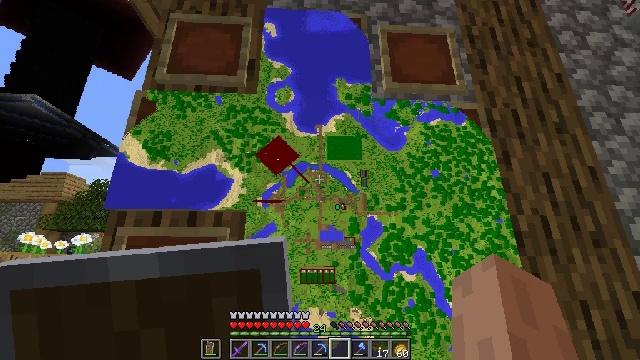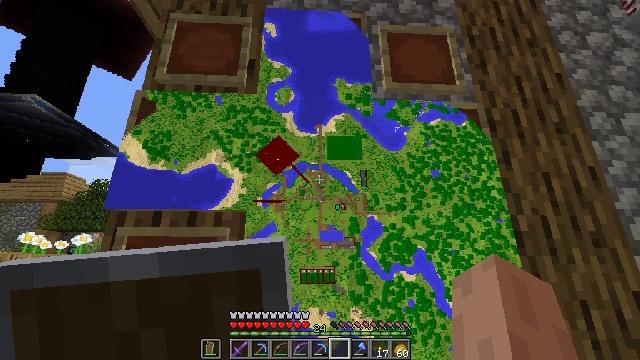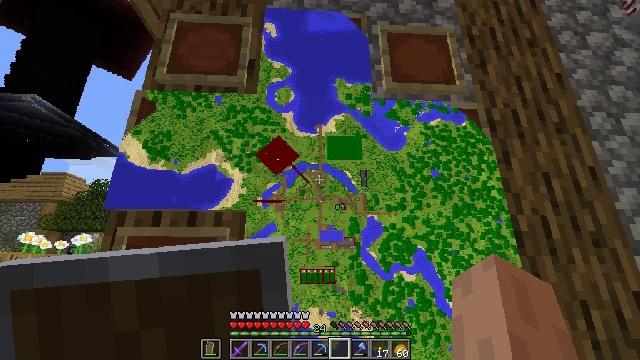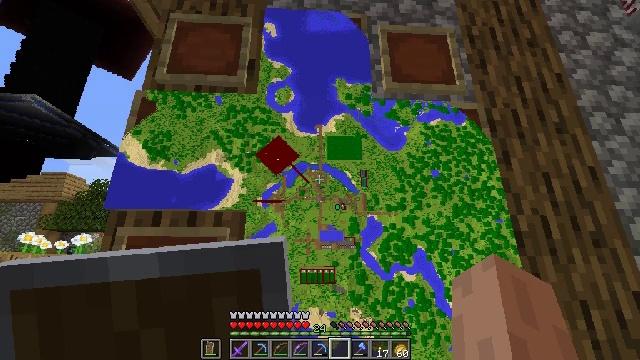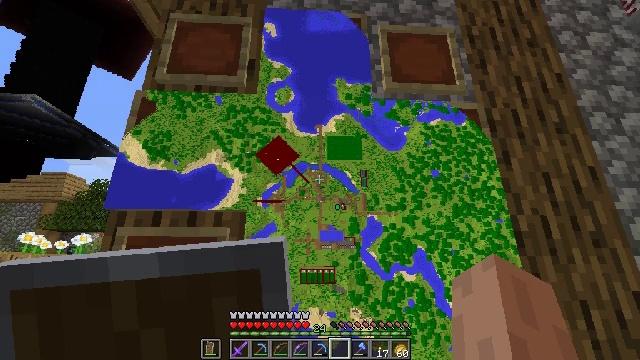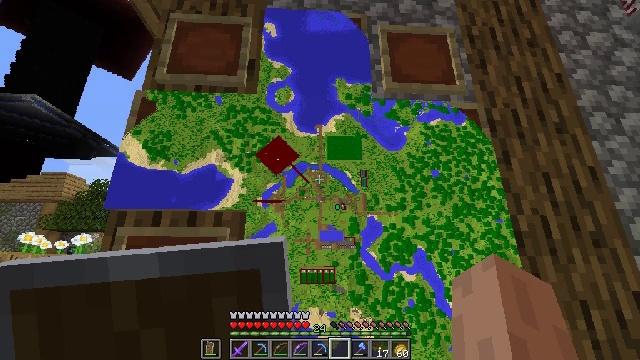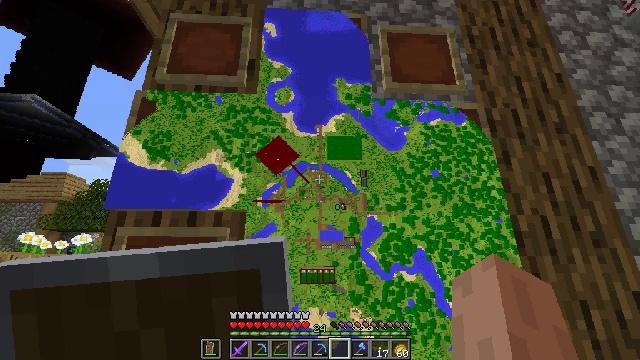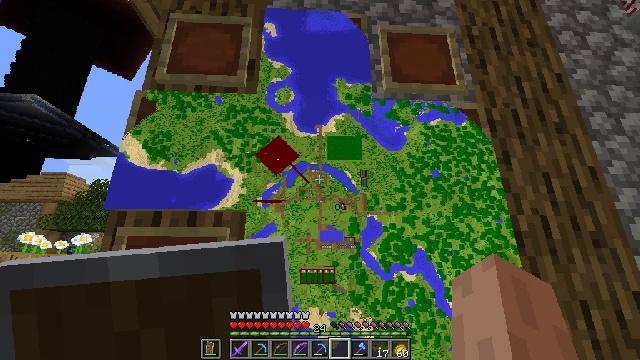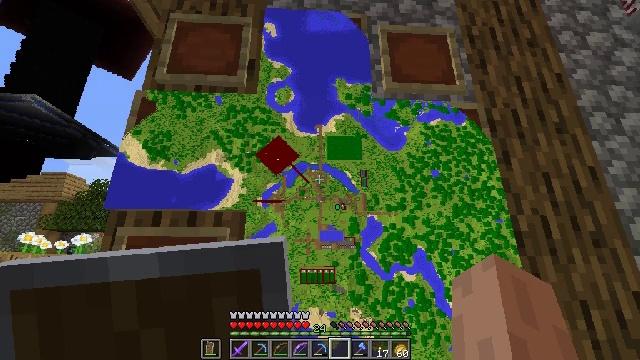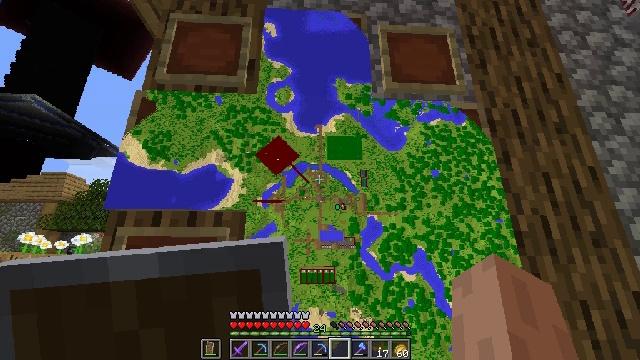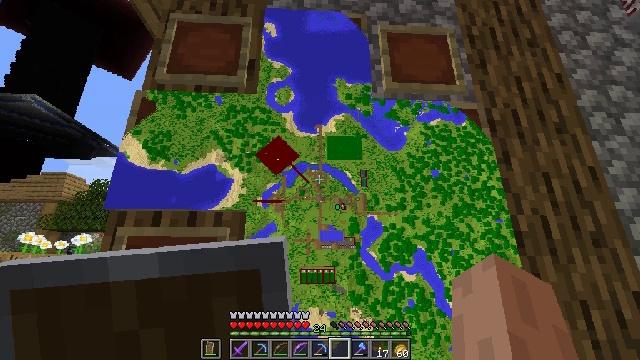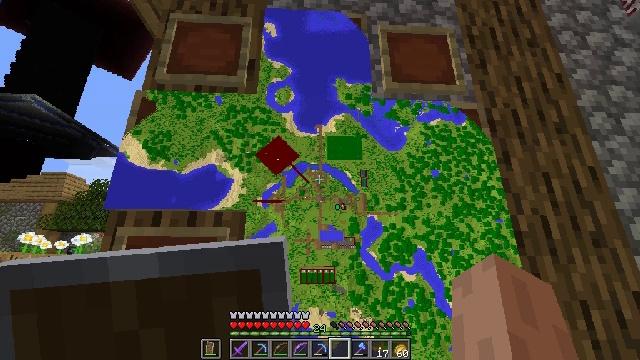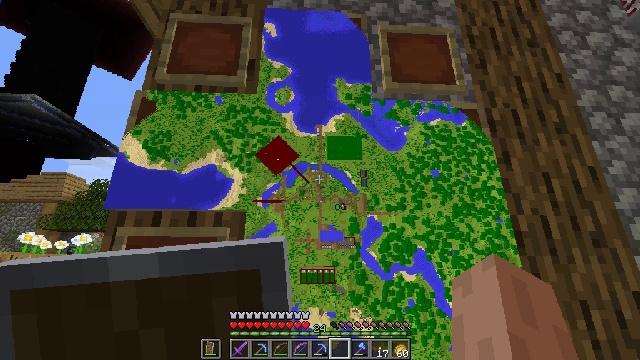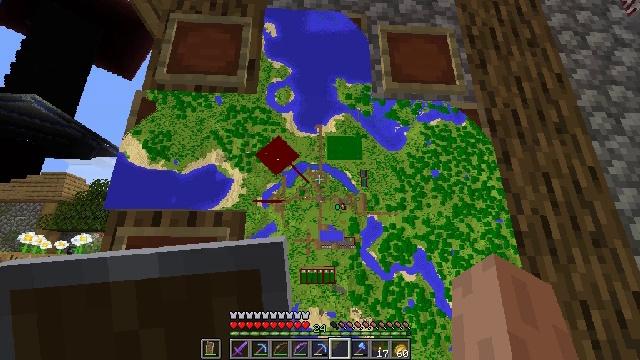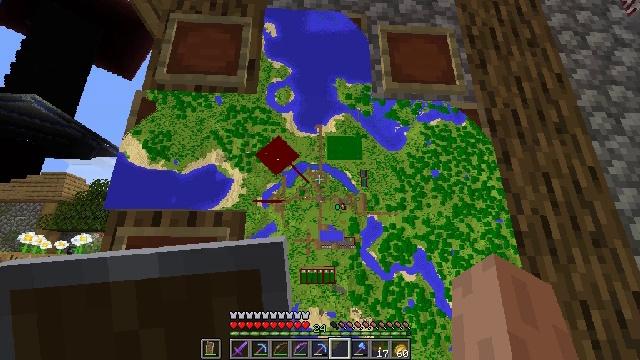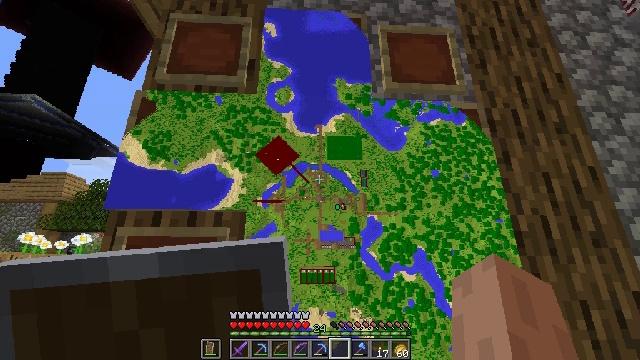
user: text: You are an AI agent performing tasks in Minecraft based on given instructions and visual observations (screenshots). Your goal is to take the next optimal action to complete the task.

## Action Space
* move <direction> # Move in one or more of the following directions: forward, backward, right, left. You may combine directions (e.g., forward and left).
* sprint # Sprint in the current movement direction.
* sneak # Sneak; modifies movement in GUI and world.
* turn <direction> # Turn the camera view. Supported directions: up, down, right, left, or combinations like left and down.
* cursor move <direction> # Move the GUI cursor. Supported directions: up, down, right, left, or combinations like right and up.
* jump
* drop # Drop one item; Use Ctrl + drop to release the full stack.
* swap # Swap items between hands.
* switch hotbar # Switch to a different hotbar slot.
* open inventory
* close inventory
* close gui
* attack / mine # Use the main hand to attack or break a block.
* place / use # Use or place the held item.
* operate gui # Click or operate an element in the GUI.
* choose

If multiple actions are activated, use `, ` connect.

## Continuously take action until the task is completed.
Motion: motion action
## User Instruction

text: Craft a compass on the crafting table with the necessary materials.
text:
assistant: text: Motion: no_op
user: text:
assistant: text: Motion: no_op
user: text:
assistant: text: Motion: no_op
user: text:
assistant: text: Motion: no_op
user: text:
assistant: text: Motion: no_op
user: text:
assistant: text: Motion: no_op
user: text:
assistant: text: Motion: no_op
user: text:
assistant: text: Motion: no_op
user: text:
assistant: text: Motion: no_op
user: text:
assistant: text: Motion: no_op
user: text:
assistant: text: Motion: no_op
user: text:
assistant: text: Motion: no_op
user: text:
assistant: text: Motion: no_op
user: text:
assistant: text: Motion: no_op
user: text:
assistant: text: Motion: no_op
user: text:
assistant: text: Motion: no_op
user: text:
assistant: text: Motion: no_op
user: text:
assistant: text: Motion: no_op
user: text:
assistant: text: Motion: no_op
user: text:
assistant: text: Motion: no_op
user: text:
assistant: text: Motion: no_op
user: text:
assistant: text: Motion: no_op
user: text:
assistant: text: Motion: no_op
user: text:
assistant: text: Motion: no_op
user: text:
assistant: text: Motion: no_op
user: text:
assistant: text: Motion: no_op
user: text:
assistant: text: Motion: no_op
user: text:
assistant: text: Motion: no_op
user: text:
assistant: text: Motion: no_op
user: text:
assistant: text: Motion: no_op